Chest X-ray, AP view. Patient: 40 years old, sex M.
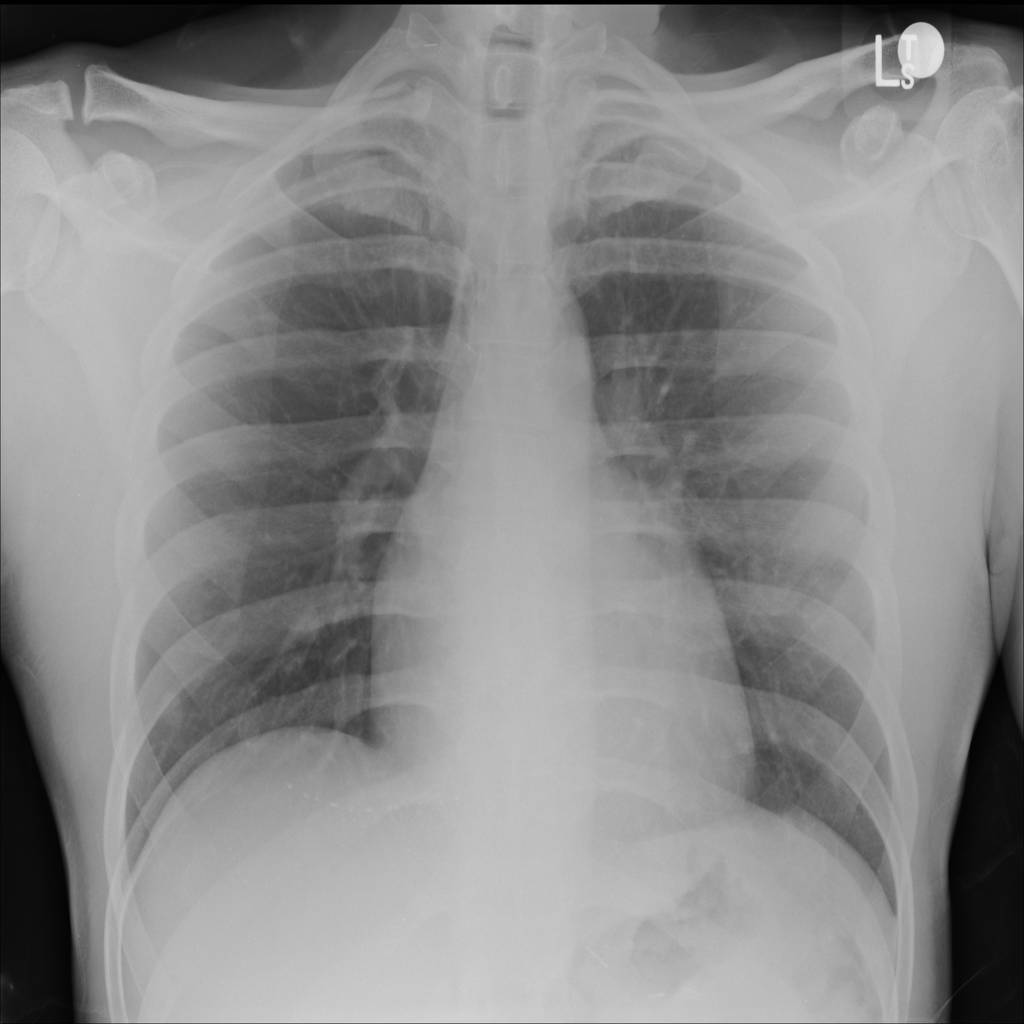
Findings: No Finding